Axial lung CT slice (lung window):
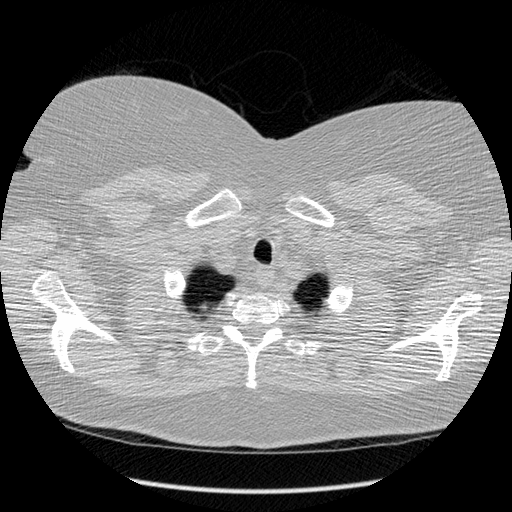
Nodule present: no